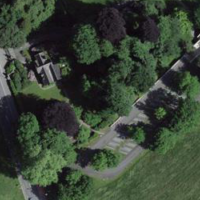
EUNIS habitat code: 41
Species observed at this site:
Allium ursinum